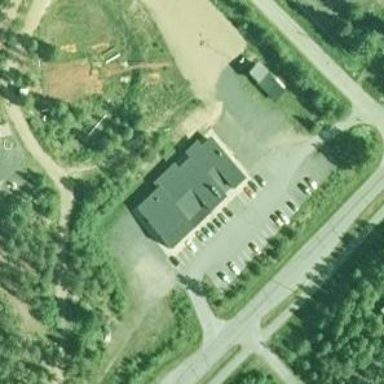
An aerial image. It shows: Fitness center building.